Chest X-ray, PA view. Patient: 69 years old, sex F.
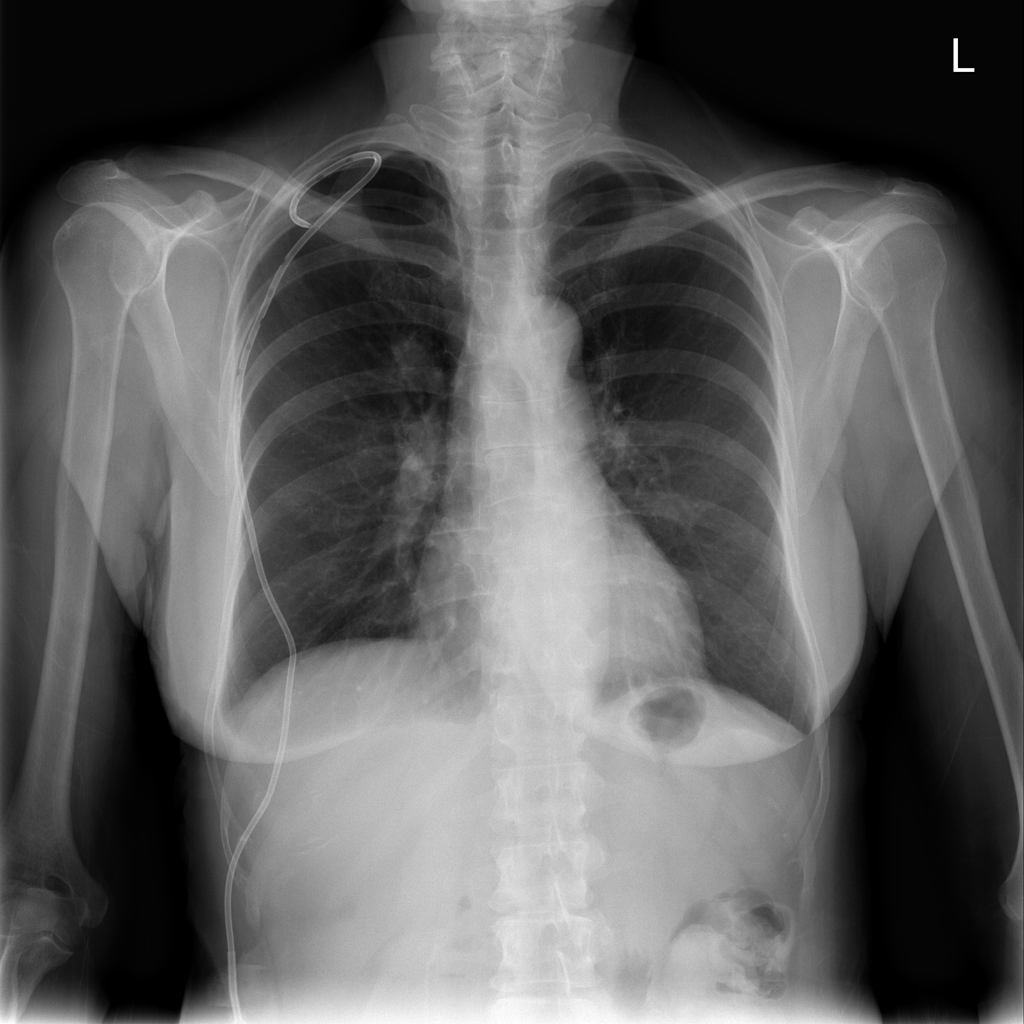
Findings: Effusion